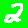
Digit: 2